Question: > A navigation controller object manages the currently displayed screens
using the , which is represented by an array of view
controllers.

The quote and the figure are both come from the Apple <URL>. The quote mentioned the words while the figure actually points to the Navigation stack.
And this description starts to make me feel confused
> The first view controller in the array is the root view controller.
The last view controller in the array is the view controller currently
being displayed
The quote describes the characteristics which belong to the stack data type, plus, they do have the existing in the StoryBoard. seems UINavigationController do use the stack data type rather than the array/NSArray data type.
What exactly is the data structure used by the navigation stack of the navigation controller, or ?
What is the difference between topViewController and rootViewController in navigation controller
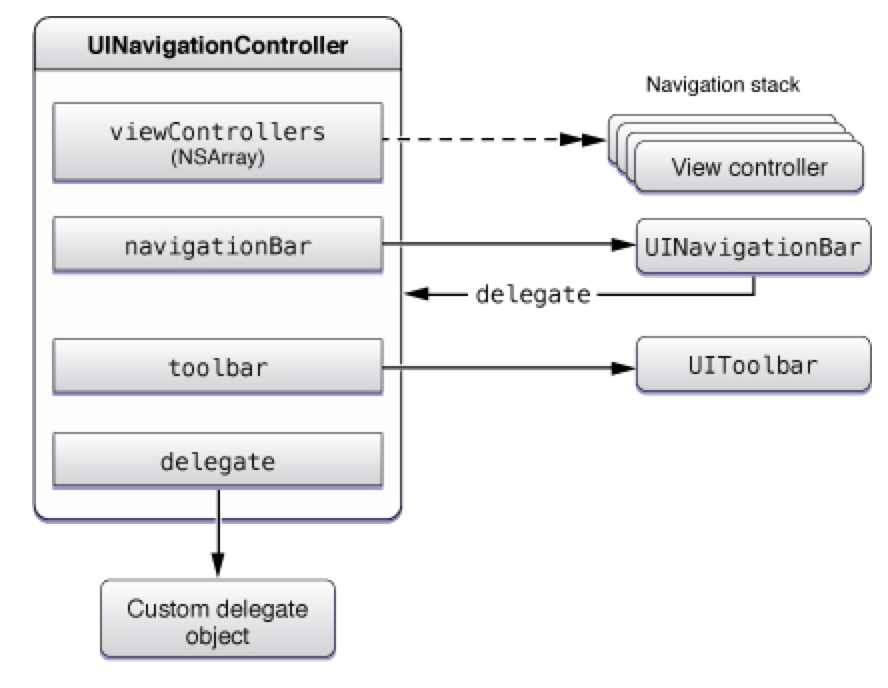
Answer: ViewControllers attribute is defined as NSArray in 'UINavigationController' definition, but have stack behaviours like popViewController method and pushViewController method but you can also modify your ViewControllers array passing a new Array ViewControllers array
> '''
@property(nonatomic,copy) NSArray<__kindof UIViewController *>*viewControllers; // The current view controller stack.
'''
'''
- (void)pushViewController:(UIViewController *)viewController animated:(BOOL)animated
//Others
- (nullable UIViewController *)popViewControllerAnimated:(BOOL)animated
//Others
'''
'''
- (void)setViewControllers:(NSArray<UIViewController *> *)viewControllers animated:(BOOL)animated;
'''
'TopViewController' is the current viewController you're seeing and the 'rootViewController' is the firstViewController has been added to your navigation stack